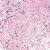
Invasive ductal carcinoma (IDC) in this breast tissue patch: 0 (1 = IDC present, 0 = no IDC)